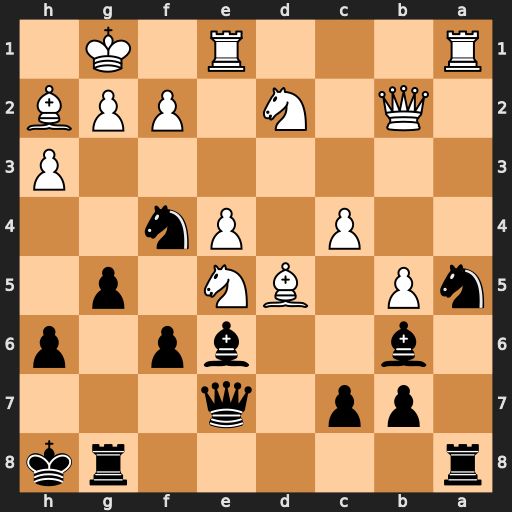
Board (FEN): r5rk/1pp1q3/1b2bp1p/nP1BN1p1/2P1Pn2/7P/1Q1N1PPB/R3R1K1
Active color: b
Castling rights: -
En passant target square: -
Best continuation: Bxd5 exd5 fxe5